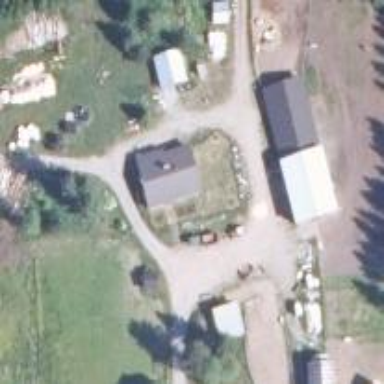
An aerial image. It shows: Farmyard area.